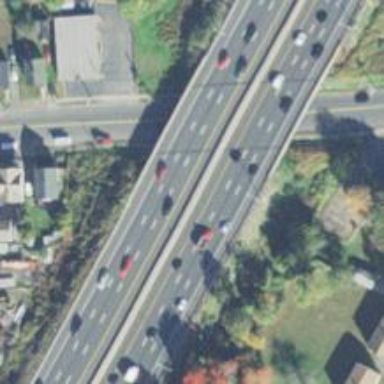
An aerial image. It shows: Asphalt bridge over motorway.